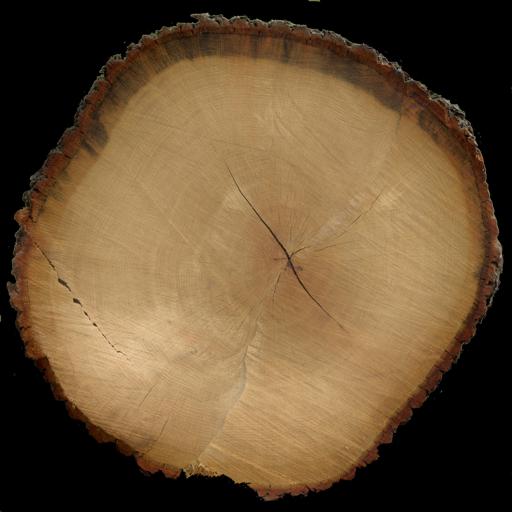
Tags: cut end forest stump tree wood wooden